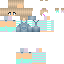
A female human skin with pale skin, wearing blonde long hair dressed in a blue tshirt and blue shorts, featuring a closed mouth.